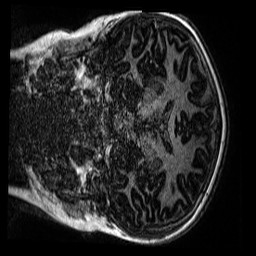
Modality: MP2RAGE
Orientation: coronal
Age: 11
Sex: female
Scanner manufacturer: siemens
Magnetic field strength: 3 T
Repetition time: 4 s
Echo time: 0.00299 s